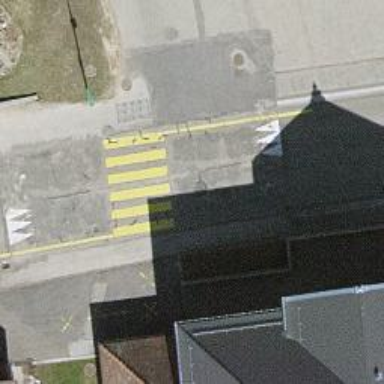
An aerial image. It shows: Asphalt footway with marked crossing.